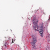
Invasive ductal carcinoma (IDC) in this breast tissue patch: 0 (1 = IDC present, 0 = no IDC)